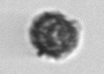
Label: Syracosphaera_pulchra